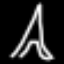
Label: The Eiffel Tower